Question: So I'm trying to create a custom NSTableView by subclassing NSTableCellView and a NSTextField inside of the cellview. I'm trying to write some init code in the 'initWithFrame:' method for the NSTextField subclass (TableTextField), but it looks like the 'initWithFrame:' method isn't being called at all, even when I create new rows for the NSTableView, which each contain an instance of the TableTextField. Here's the code in the TableTextField.m file:
'''
#import "TableTextField.h"
@implementation TableTextField
- (id)initWithFrame:(NSRect)frame//This isn't even being called.
{
self = [super initWithFrame:frame];
if (self) {
self.ad = [[NSApplication sharedApplication] delegate];
}
return self;
}
- (void)mouseDown:(NSEvent*) theEvent{
NSLog(@"A");//TEST
self.ad = [[NSApplication sharedApplication] delegate];//This works. Why isn't it happening in init?
[self.ad.classViewController addHomeworkItem];
}
@end
'''
I've been able to solve the problem by just putting the code i need in the 'mouseDown:' method, which is really the only thing I need, but I feel like it's bad practice to redeclare self.ad every time i need to use it, rather than just declaring it once and accessing it for each use, and I can't seem to figure out why 'initWithFrame:' isn't being called. I'm assuming it has to do with the way objects inside NSTableCellViews are initialized, but I haven't found a real explanation. Any suggestions on how to solve this, or explanations as to why it's happening would be welcome. Thanks!
Here's an image of how the NSTableView is set up (with 3 rows):

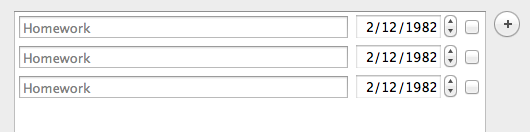
Answer: If you are using XIB files to layout the views, the initialiser method being called is 'initWithCoder:'